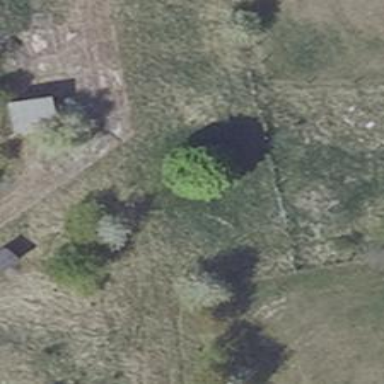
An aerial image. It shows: Deciduous broadleaved tree.